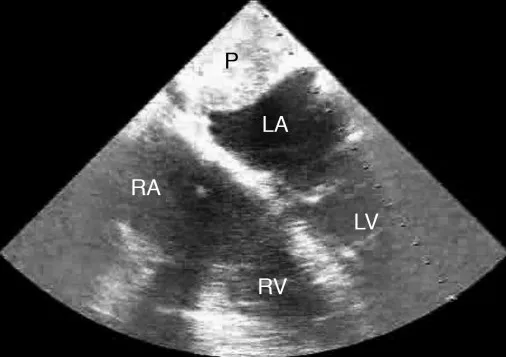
Trans-esophageal echocardiogram: TEE shows a large mass, likely extrinsic to the heart, compressing the left atrium (LA). RA denotes Right Atrium; RV denotes Right Ventricle; LV denotes Left Ventricle; P denotes the Cardiac Paraganglioma.
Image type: radiology (ultrasound)